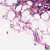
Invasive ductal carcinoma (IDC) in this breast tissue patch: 1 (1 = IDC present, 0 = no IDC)